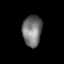
Tissue: lung
Cell type: Epithelial cells
Senescence score: 0.2157
Nuclear area (px): 587
Mean DAPI intensity: 117.578